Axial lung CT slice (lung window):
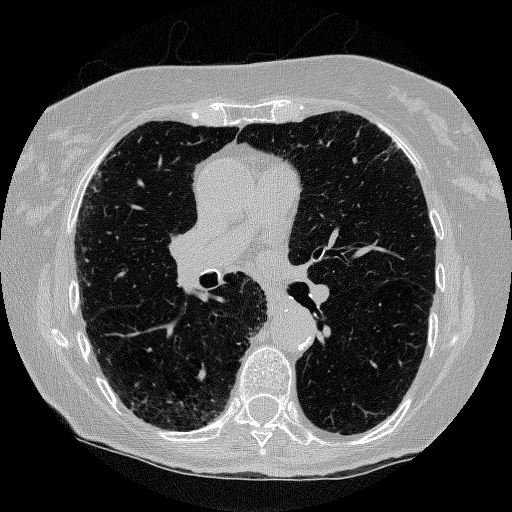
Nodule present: no